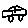
Label: car